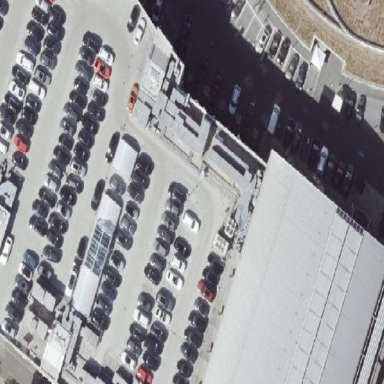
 specializing in both sales and repairs. The roof has distinctive round shape."